Question: I have a WPF ContextMenu that looks like this:
'''
<ContextMenu Width="300">
<MenuItem Command="{Binding MainWindowViewModel.NewCommand}">
<MenuItem.Icon>
<Image Source="pack://application:,,,/EAV.UI;component/Resources/Icons/MenuNew.png" Width="32" Height="32"/>
</MenuItem.Icon>
<MenuItem.HeaderTemplate>
<DataTemplate>
<TextBlock Text="New" HorizontalAlignment="Left" VerticalAlignment="Center"/>
</DataTemplate>
</MenuItem.HeaderTemplate>
</MenuItem>
</ContextMenu>
'''
The problem is that the icon overlaps the icon column, like this:

How do I increase the width of the Menu's icon column so that the large icon is centered within the column?
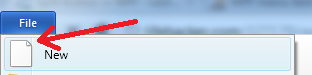
Answer: This a just a workaround but it'll work for every width for a MenuItem's column.
The results will change from this

To This

Everything in the Menu is built dynamically except for the Menu's Icon "Column"
Using Snoop we can see that it's actually built up of three Rectangles

The first Rectangle got a Width of 28
The second Rectangle got a Width of 1 and a Margin of (29, 2, 0, 2)
The third Rectangle got a Width of 1 and a Margin of (30, 2, 0, 2)
I fixed this by adding a Loaded event for the widest Menu Icon like this.
'''
<ContextMenu Width="300">
<MenuItem Command="{Binding MainWindowViewModel.NewCommand}">
<MenuItem.Icon>
<Image Source="pack://application:,,,/EAV.UI;component/Resources/Icons/MenuNew.png"
Width="32"
Height="32"
Loaded="WidestImage_Loaded"/>
</MenuItem.Icon>
<MenuItem.HeaderTemplate>
<DataTemplate>
<TextBlock Text="New" HorizontalAlignment="Left" VerticalAlignment="Center"/>
</DataTemplate>
</MenuItem.HeaderTemplate>
</MenuItem>
</ContextMenu>
'''
And then changed the Width and Margin of the three Rectangles like this.
The Visual Tree was looking a little bit different for .NET 3.5 as pointed out by unforgiven3, this update will fix that.
'''
private void WidestImage_Loaded(object sender, RoutedEventArgs e)
{
Image image = sender as Image;
StackPanel parentStackPanel = VisualTreeHelpers.GetVisualParent<StackPanel>(image);
Grid grid = VisualTreeHelpers.GetVisualParent<Grid>(parentStackPanel);
List<Rectangle> rectangles = VisualTreeHelpers.Get1stLevelVisualChildCollection<Rectangle>(grid);
// .NET 3.5 fix
if (rectangles.Count == 0)
{
ScrollViewer scrollViewer = VisualTreeHelpers.GetVisualParent<ScrollViewer>(grid);
grid = VisualTreeHelpers.GetVisualParent<Grid>(scrollViewer);
rectangles = VisualTreeHelpers.Get1stLevelVisualChildCollection<Rectangle>(grid);
}
double width = Math.Max(28, image.Width + 4);
// 28
rectangles[0].Width = width;
// 28+1 = 29
rectangles[1].Margin = new Thickness(width+1, 2, 0, 2);
// 28+2 = 30
rectangles[2].Margin = new Thickness(width+2, 2, 0, 2);
}
'''
And some implementation of the VisualTree Helper methods
'''
public static T GetVisualParent<T>(object childObject) where T : Visual
{
DependencyObject child = childObject as DependencyObject;
// iteratively traverse the visual tree
while ((child != null) && !(child is T))
{
child = VisualTreeHelper.GetParent(child);
}
return child as T;
}
public static List<T> Get1stLevelVisualChildCollection<T>(object parent) where T : Visual
{
List<T> visualCollection = new List<T>();
Get1stLevelVisualChildCollection(parent as DependencyObject, visualCollection);
return visualCollection;
}
private static void Get1stLevelVisualChildCollection<T>(DependencyObject parent, List<T> visualCollection) where T : Visual
{
int count = VisualTreeHelper.GetChildrenCount(parent);
for (int i = 0; i < count; i++)
{
DependencyObject child = VisualTreeHelper.GetChild(parent, i);
if (child is T)
{
visualCollection.Add(child as T);
}
}
}
'''